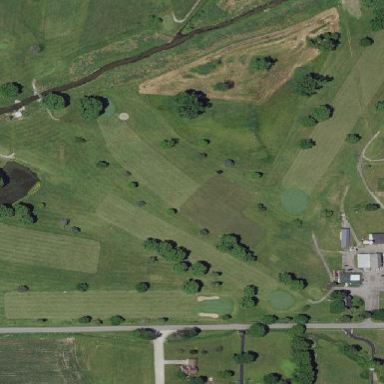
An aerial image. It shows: Golf course surrounded by greenery.